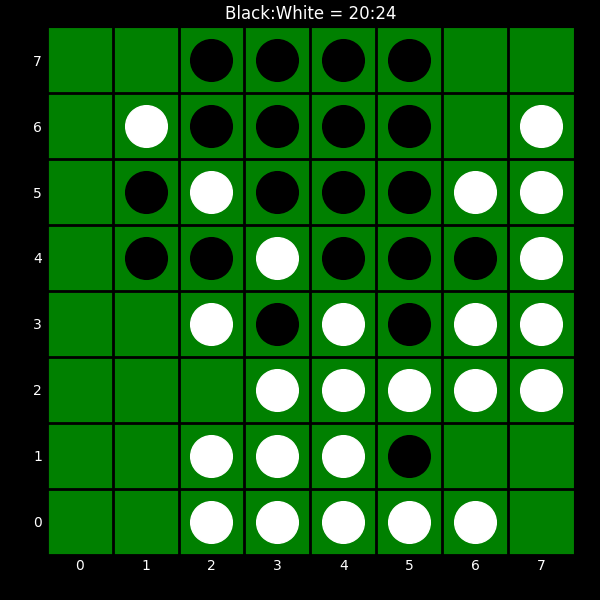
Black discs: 20
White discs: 24